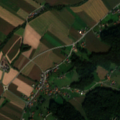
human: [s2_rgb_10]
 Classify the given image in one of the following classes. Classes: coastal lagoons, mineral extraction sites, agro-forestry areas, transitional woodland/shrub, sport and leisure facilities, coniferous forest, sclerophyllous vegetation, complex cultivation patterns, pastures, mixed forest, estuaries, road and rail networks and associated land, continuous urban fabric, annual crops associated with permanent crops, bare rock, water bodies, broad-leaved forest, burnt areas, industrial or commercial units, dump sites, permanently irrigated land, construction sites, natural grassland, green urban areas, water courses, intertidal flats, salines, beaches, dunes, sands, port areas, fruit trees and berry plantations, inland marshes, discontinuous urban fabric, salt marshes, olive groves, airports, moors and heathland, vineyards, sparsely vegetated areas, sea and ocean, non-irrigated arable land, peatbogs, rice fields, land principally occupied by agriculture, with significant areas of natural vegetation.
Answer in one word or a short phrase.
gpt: non-irrigated arable land, pastures, broad-leaved forest